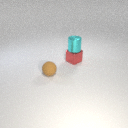
small cyan metal cylinder above small red metal cube